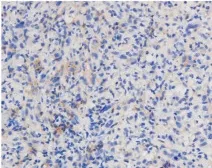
Histopathological staining of the puncture biopsy specimen from the upper lobe of the right lung showed the following results: PCK(-), EMA(focal+), Vim(+), Ki67(+, 60%), S-100(-), CD35(-), CD21(-), CD23(-), CD(scattered+), CD20(-), CK5/6(-), P63(-), CD56(scattered+), Syn(-), P40(-), CK7(-), Napsin A(-), TTF-1(-), ALK(-), AR(focal +), CD30(-), CK8/18(-), Mum-1(-), MyoD1(-), SATB2(+), PD-L1(+, TPS = 80%), CD8(+), CD4(+), CD25(+), Foxp3(-). (H) CD25.
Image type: pathology (immunostaining)